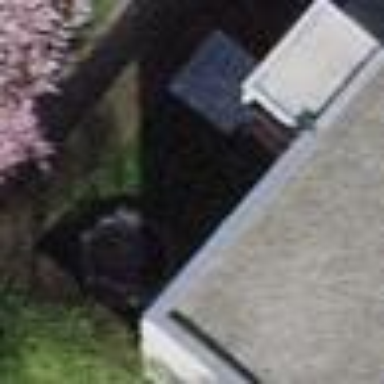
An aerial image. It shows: Garden enclosed by fence.